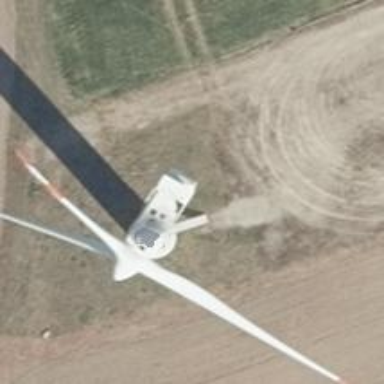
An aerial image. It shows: Wind power generator with horizontal axis wind turbine manufactured by Vestas.